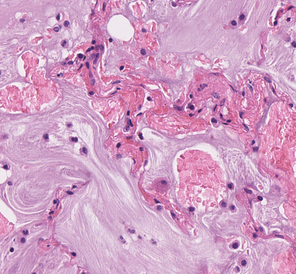
Tumor epithelial tissue: no
Tumor-associated stroma tissue: no
Normal tissue: yes